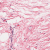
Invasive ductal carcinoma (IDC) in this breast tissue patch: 0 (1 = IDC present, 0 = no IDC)